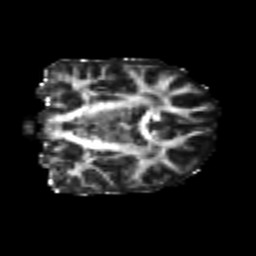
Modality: FA
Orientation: coronal
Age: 22
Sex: female
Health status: healthy
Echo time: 0.074 s